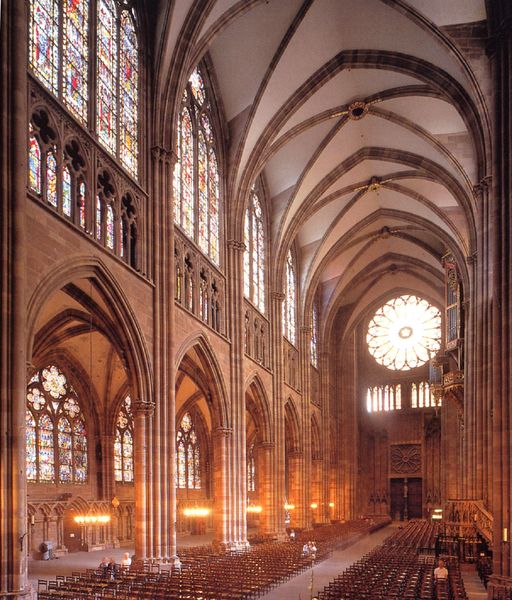
Titel: Langhaus des Straßburger Münsters
Standort: Straßburg, Münster (EU - F)
Schlagwörter: menschen, fenster, glas, lampen, licht, lichter, mitte, paris, pfeiler, stühle, säule, säulen, tür, haus, rose, architektur, stein, innenraum, kirche, gotik, joche, kuppel, kerze, hoch, bemalt, foto, gang, gewölbe, rundfenster, rippen, fensterbild, altar, bänke, kathedrale, reihen, portal, kreuzrippengewölbe, mittelschiff, orgel, fensterscheiben, glasfenster, glasmalerei, gotisch, obergaden, rippengewölbe, rosette, seitenschiff, spitzbogen, spitzbögen, triforium, mittelalter, romanik, lanzettfenster, bauwerk, lisenen, lisene, fensterrose, westwerk, gotteshaus, schlußstein, rippe, kathedralbau, kirchenfenster, kirchenschiffe, kirchengang, hohe fenster, gewölberippe, dompolizei, kathedralbasu, glasmaleri, endstück, spitzböfen